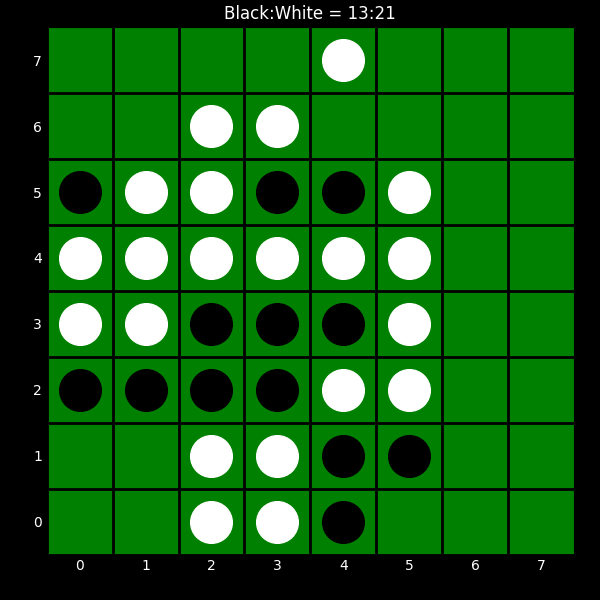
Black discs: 13
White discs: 21